Interaction volume radius: 5 \u00c5
Interaction volume height: 30 \u00c5
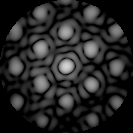
Disorder parameter: 0.3032